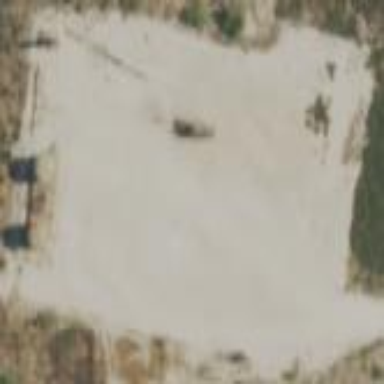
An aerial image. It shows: Wellsite with natural sand surroundings.